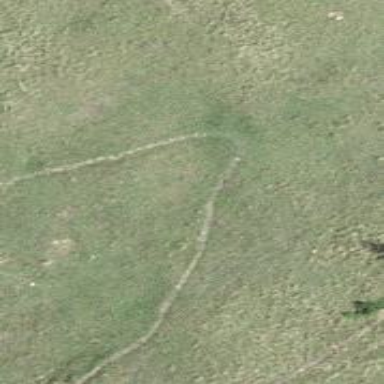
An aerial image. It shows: Grass path.